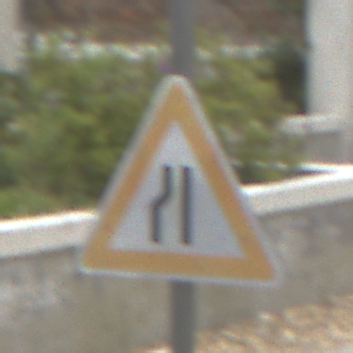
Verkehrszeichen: EinseitigVerengteFahrbahnLinks
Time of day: Midday
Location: Outdoor (Urban)
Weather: Overcast
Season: NotSpecified
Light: Natural